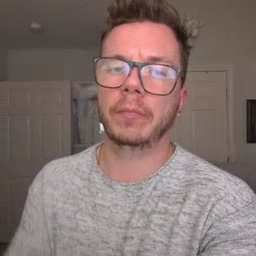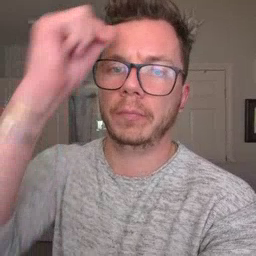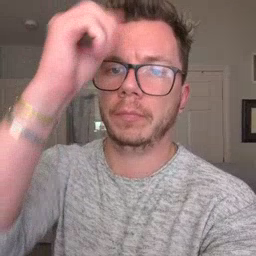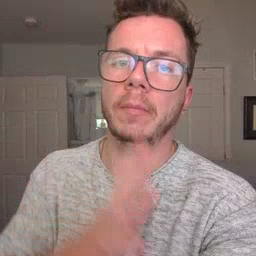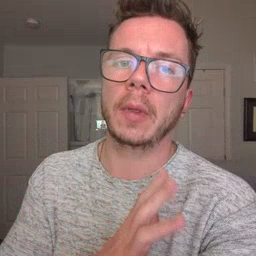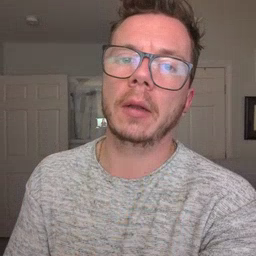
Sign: man